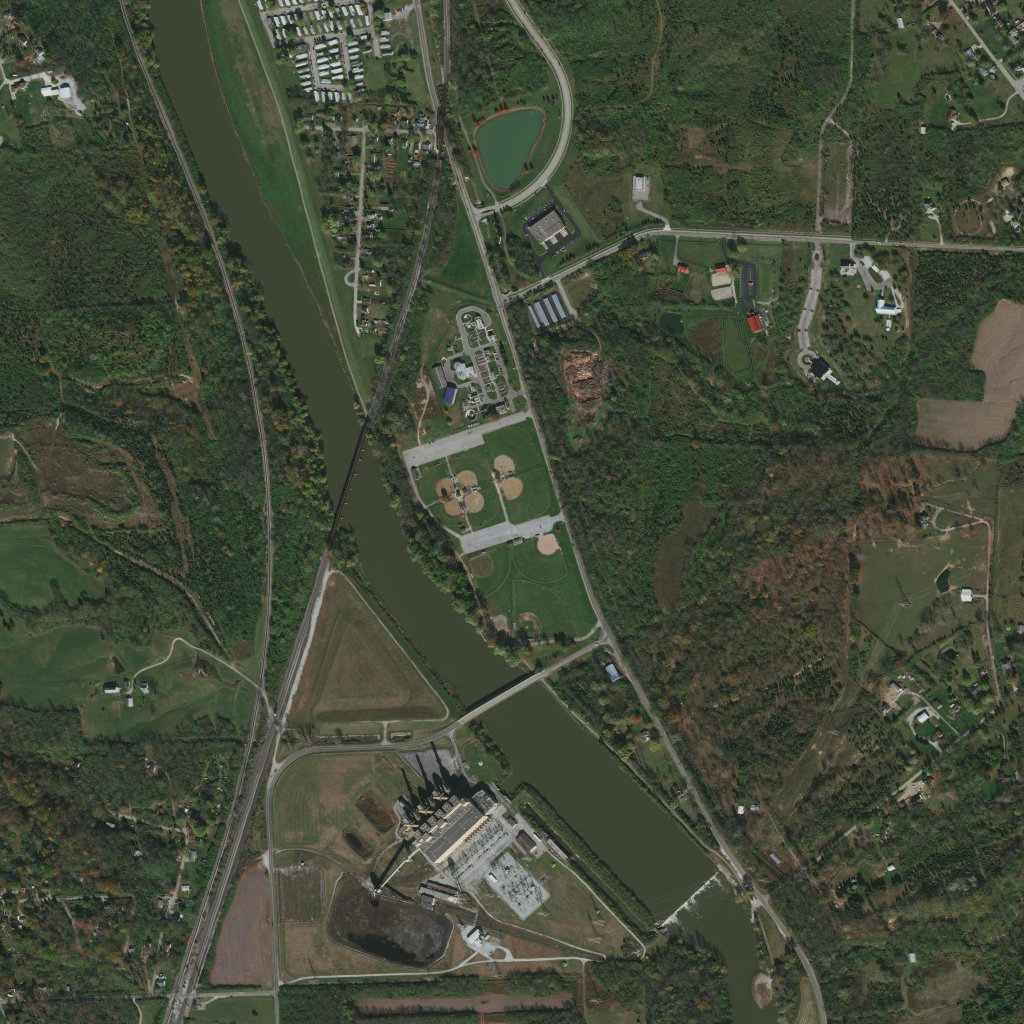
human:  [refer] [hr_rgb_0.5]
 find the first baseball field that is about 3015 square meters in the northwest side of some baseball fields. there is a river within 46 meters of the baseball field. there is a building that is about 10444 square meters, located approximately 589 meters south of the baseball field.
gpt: <box>[[40, 45, 44, 48, 0]]</box>